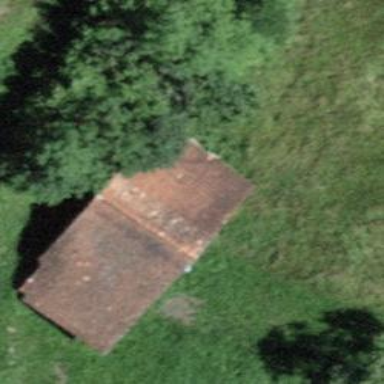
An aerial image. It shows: Rural barn.